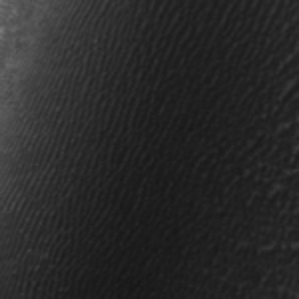
Label: frost